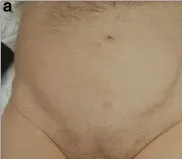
(a) Transplant (left) incision scar.
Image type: medical_photograph (skin_photograph)